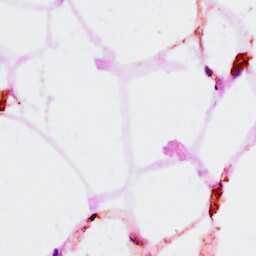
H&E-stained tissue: Breast